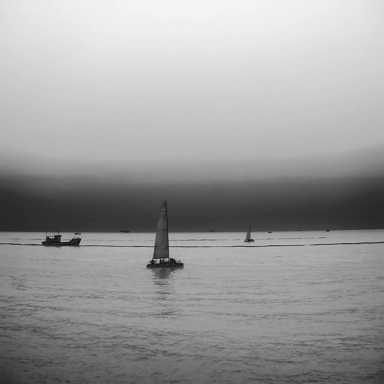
There are three bulk_carriers in the infrared image.